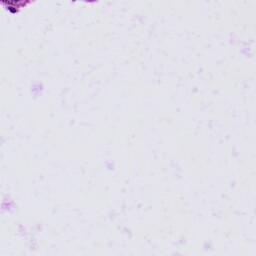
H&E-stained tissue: Skin